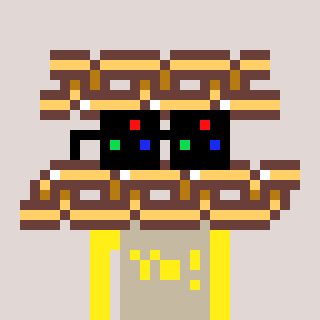
a pixel art character with square black sunglasses, a chain-shaped head and a bege-colored body on a warm background